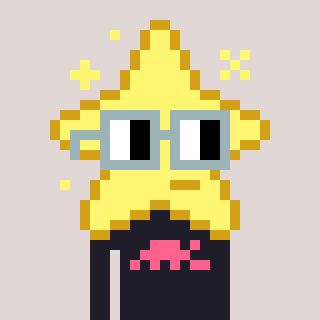
a pixel art character with square dark gray glasses, a star-shaped head and a grayscale-colored body on a warm background